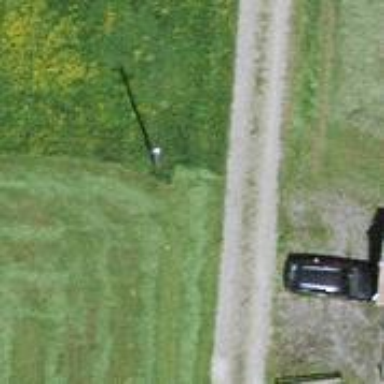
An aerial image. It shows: Power pole.